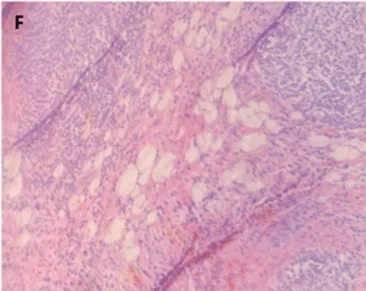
Histological photomicrographs of right colectomy biopsy specimens. (F) Pericolonic adipose tissue showing fat necrosis and lymphoid tissue hyperplasia.
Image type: pathology (h&e)